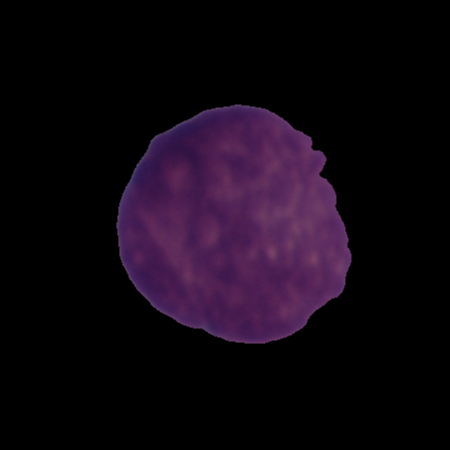
Label: cancer